Interaction volume radius: 5 \u00c5
Interaction volume height: 25 \u00c5
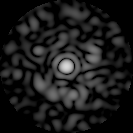
Disorder parameter: 0.7739